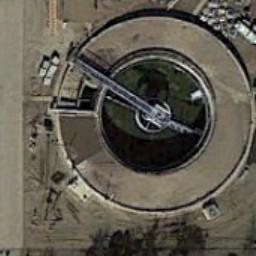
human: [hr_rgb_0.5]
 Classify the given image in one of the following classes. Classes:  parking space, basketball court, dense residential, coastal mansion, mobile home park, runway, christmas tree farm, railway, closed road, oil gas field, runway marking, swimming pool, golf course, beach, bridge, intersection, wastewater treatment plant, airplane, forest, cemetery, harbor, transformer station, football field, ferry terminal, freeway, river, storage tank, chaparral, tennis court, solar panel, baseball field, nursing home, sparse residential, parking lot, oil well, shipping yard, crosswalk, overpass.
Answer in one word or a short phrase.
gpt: wastewater treatment plant